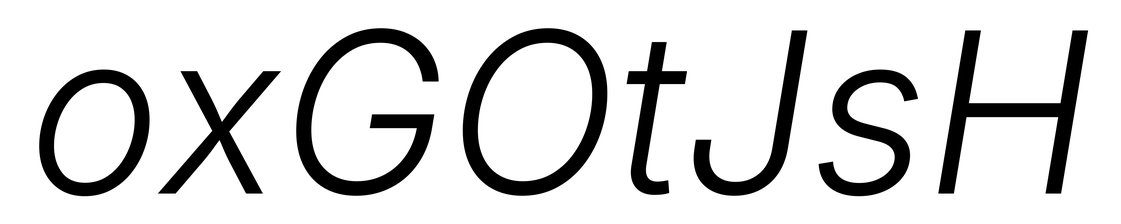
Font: Inter-Italic_Light_Italic